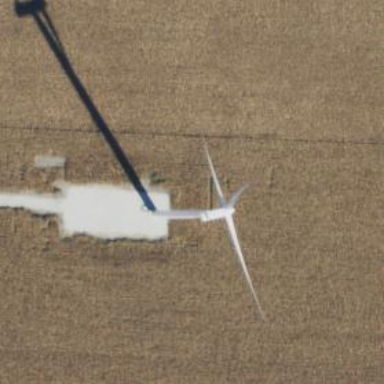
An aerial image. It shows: Wind power generator employing wind turbines.